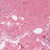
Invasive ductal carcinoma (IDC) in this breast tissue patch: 0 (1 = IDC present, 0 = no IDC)